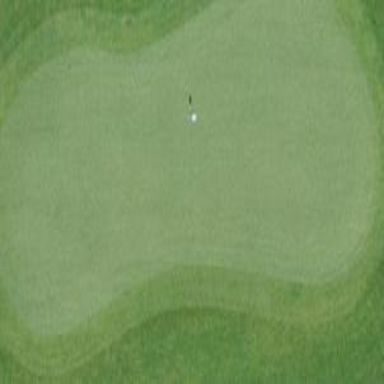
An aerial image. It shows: Golf green pitch on grass land. It is designated for the sport of golf.